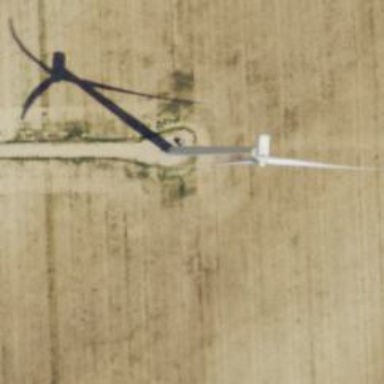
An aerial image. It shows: Wind generator powered by wind. The generator type is horizontal axis and it uses wind turbines.